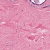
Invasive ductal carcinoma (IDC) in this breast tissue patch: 0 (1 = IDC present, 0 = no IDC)